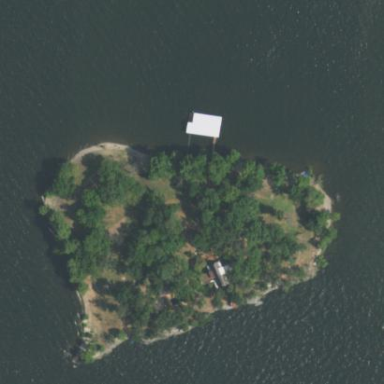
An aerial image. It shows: Islet surrounded by forest.